Question: I made a map color coded by population. The numbers are really big, and I would like to show smaller numbers 1,2,3 (in millions) rather than 1,000,000 etc.

I found a solution for how to do this for the axis, but I have cleared my axis and need to do it for the legend.
<URL>
Can someone help me find the equivalent of the code below for the legend?
'''
p + scale_y_continuous(labels = unit_format(unit = "M", scale = 1e-6))
'''
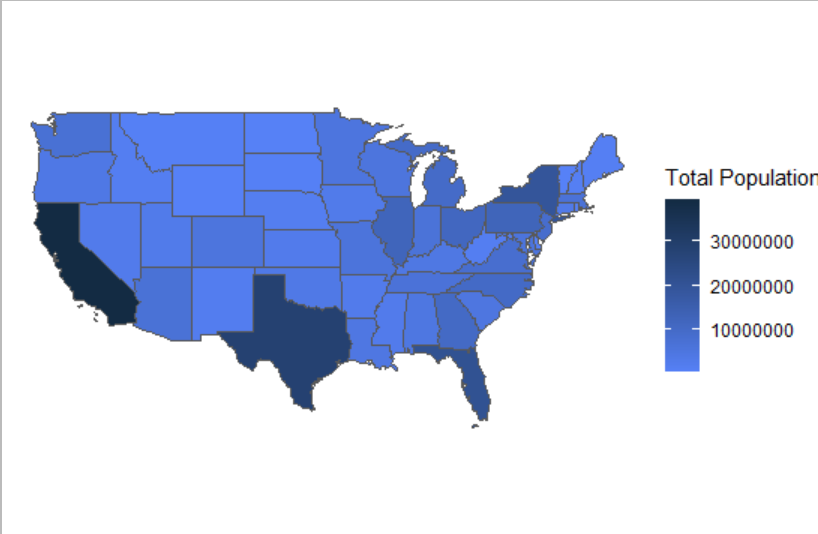
Answer: Using the 'gapminder' dataset as exampe data this can be achieved like so:
'''
library(ggplot2)
library(dplyr)
gapminder::gapminder %>%
filter(year == 2007) %>%
ggplot(aes(gdpPercap, pop, color = pop)) +
geom_point() +
scale_y_continuous(labels = scales::unit_format(unit = "M", scale = 1e-6)) +
scale_color_continuous(labels = scales::unit_format(unit = "M", scale = 1e-6))
'''

<URL>